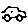
Label: car